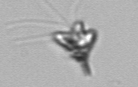
Label: Pyramimonas_longicauda